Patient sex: M
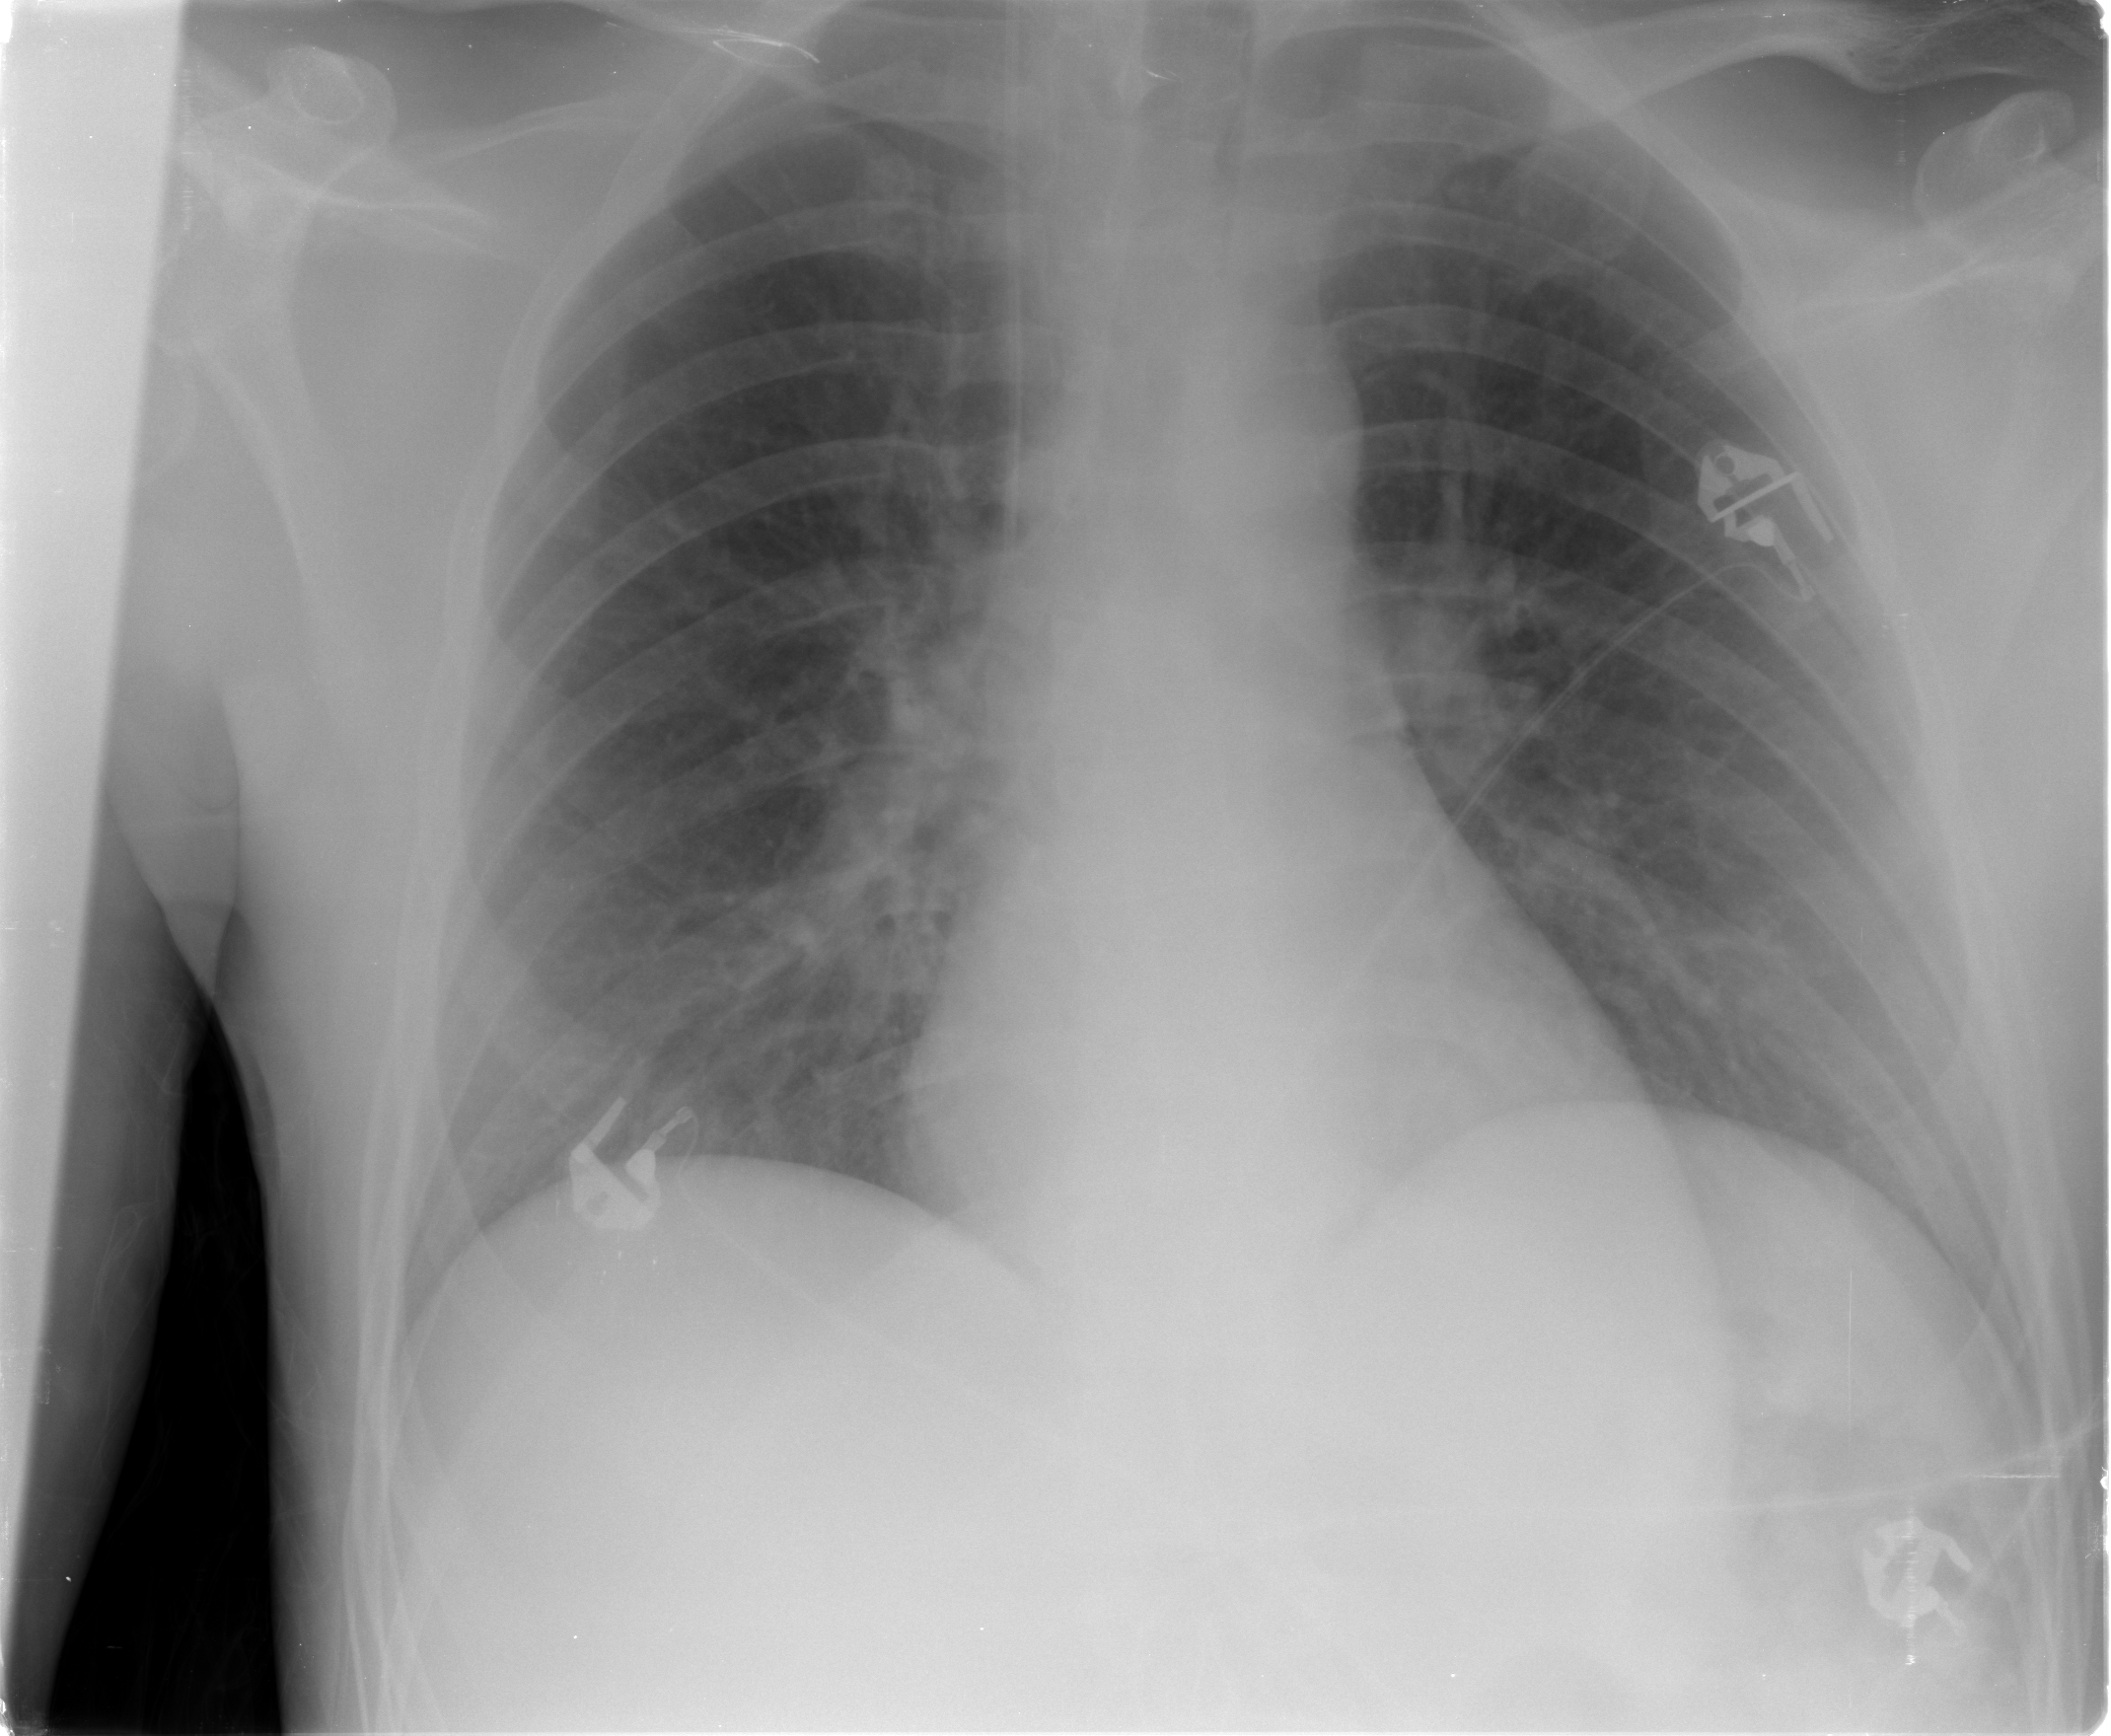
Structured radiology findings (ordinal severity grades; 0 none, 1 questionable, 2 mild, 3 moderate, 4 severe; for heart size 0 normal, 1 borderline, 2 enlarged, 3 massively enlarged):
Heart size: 0
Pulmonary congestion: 2
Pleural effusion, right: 0
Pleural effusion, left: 0
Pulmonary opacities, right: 0
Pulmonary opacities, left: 0
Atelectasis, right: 0
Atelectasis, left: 0